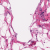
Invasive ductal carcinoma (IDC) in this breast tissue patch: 0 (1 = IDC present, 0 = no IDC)